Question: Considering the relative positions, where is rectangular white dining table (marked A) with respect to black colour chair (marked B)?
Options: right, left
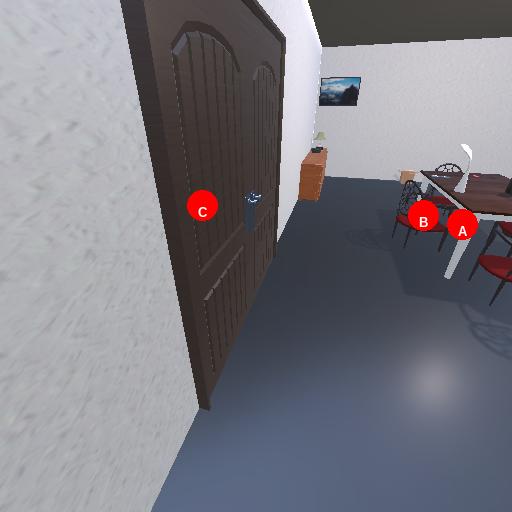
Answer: right